Question: I have an HTML problem that is pretty tricky and I'm not sure there is a CSS-based solution for it. Basically I have a three column grid. The first and third columns can contain a variable number of rows in them. The second column always has exactly one row. Each row has a minimum height.
So the column with the most rows will have all the rows with height set to the minimum height. The rows in the other columns should expand equally in height to take up the remaining space.
Say that column one has three rows, each 50px tall. Column two must have one row 150px tall. If column three has 2 rows they must each be 75px tall. Below are some pictures to further illustrate what I'm after.
Is this even possible with CSS?

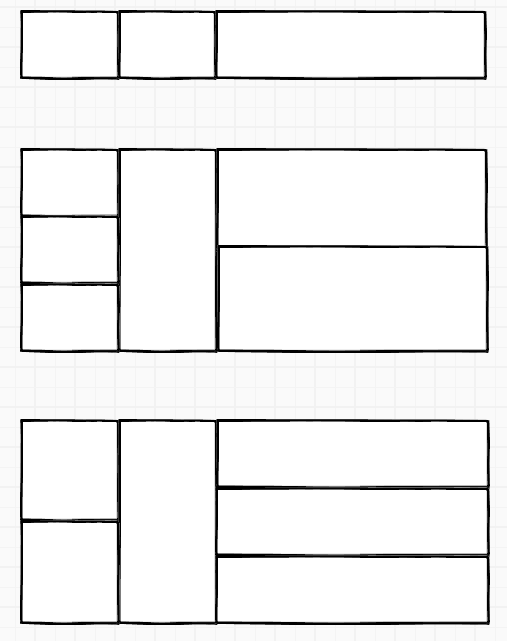
Answer: Per recommendations by a few folks, I ended up using some simple javascript to get this done:
'''
$(document).ready(function() {
var c1Rows = $(".col1 .row").length;
var c3Rows = $(".col3 .row").length;
var minHeight = 50;
var max = Math.max(c1Rows, c3Rows);
var totalHeight = max * minHeight;
$(".col1 .row").css("height", totalHeight / c1Rows);
$(".col2 .row").css("height", totalHeight);
$(".col3 .row").css("height", totalHeight / c3Rows);
});
'''